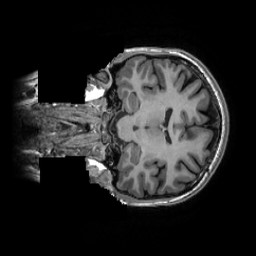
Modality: T1w
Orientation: coronal
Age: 23
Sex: female
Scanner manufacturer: ge
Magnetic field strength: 3 T
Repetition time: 0.007348 s
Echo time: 0.003036 s